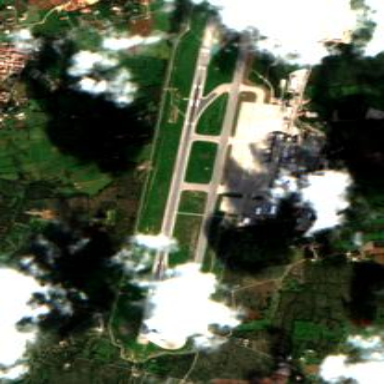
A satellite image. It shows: International public aerodrome.